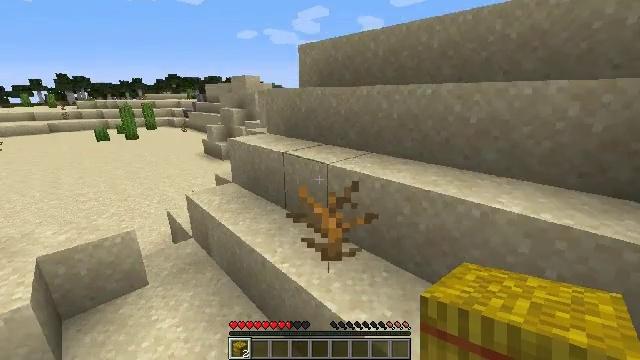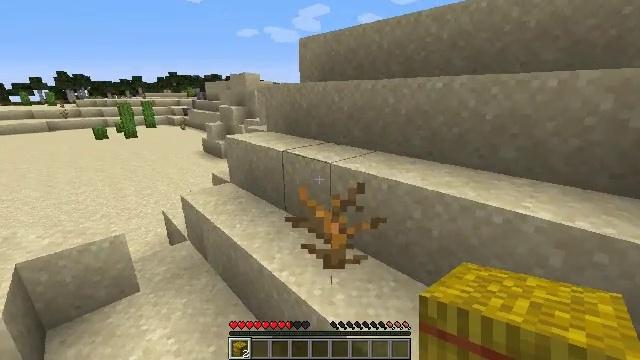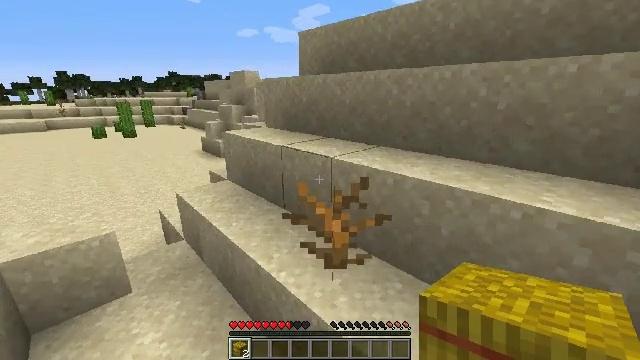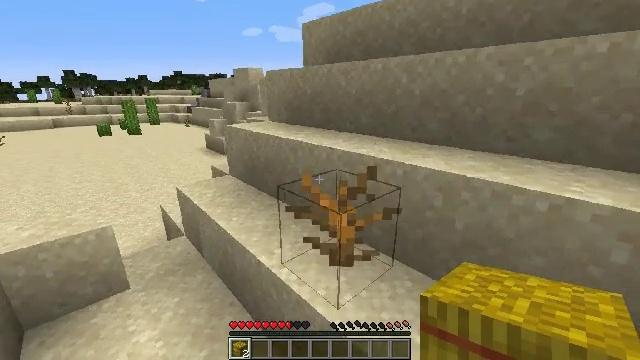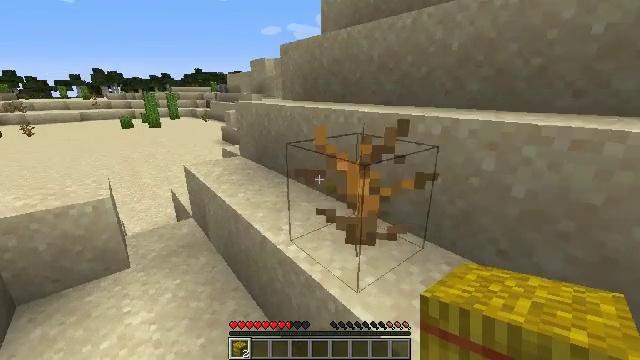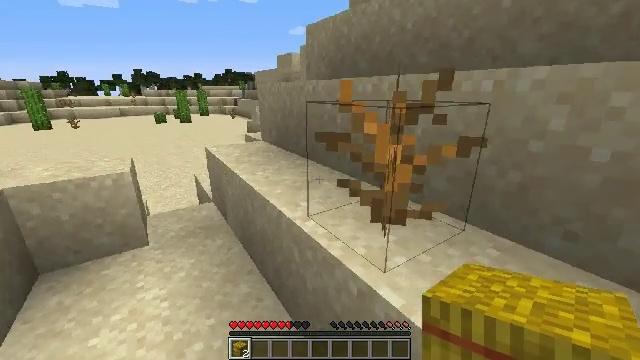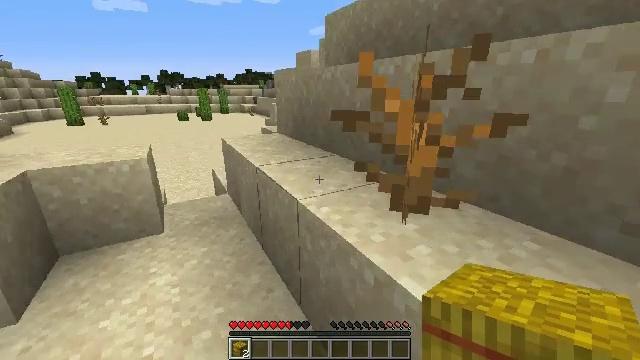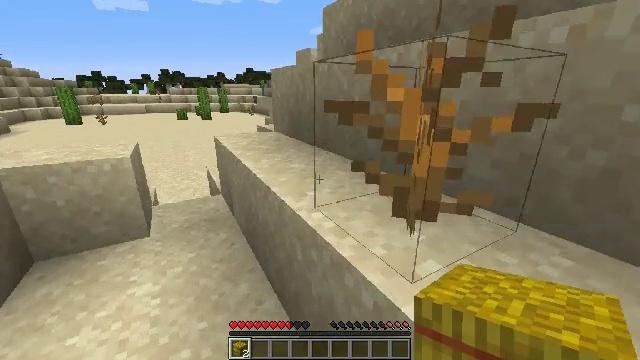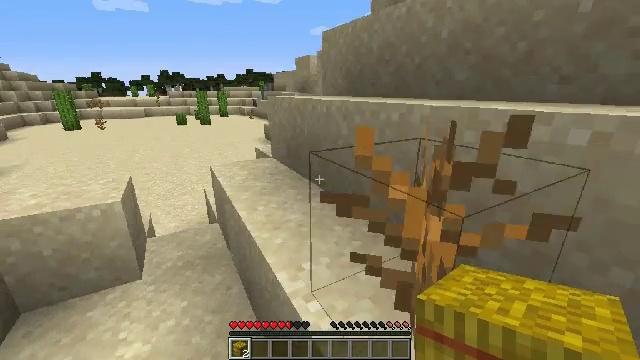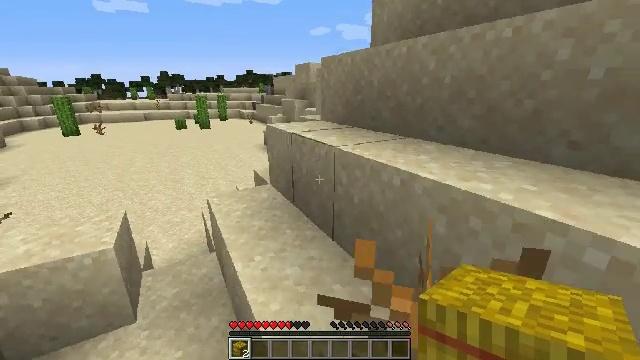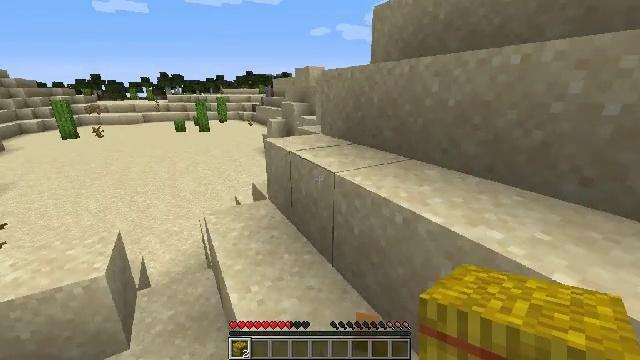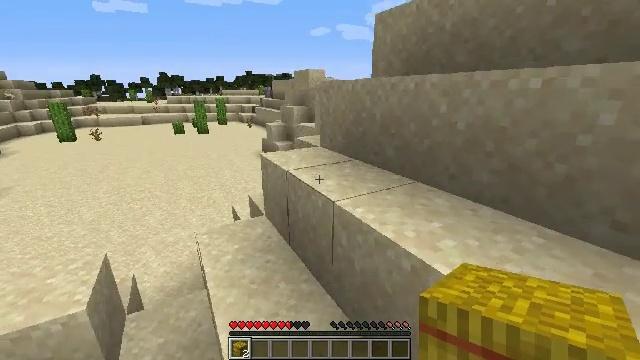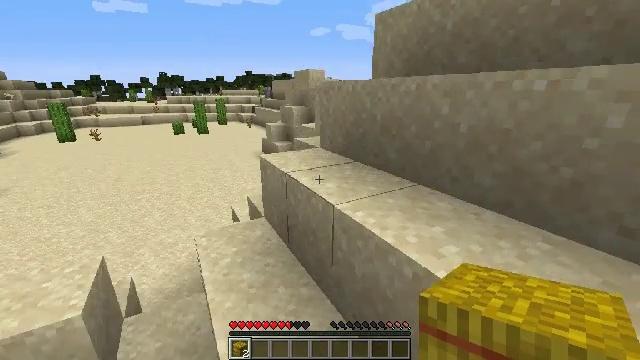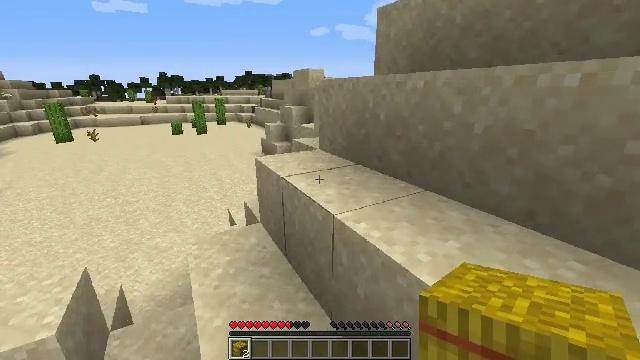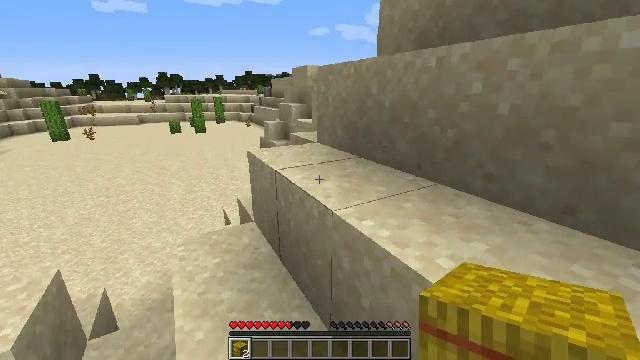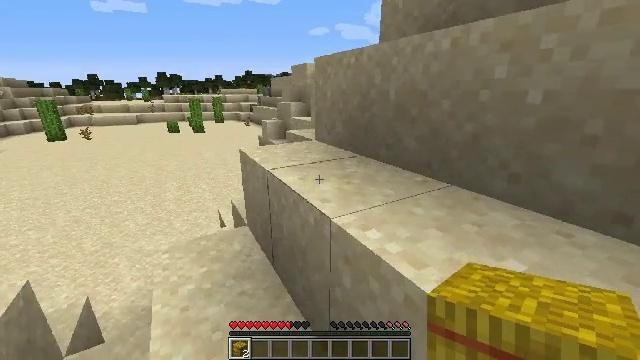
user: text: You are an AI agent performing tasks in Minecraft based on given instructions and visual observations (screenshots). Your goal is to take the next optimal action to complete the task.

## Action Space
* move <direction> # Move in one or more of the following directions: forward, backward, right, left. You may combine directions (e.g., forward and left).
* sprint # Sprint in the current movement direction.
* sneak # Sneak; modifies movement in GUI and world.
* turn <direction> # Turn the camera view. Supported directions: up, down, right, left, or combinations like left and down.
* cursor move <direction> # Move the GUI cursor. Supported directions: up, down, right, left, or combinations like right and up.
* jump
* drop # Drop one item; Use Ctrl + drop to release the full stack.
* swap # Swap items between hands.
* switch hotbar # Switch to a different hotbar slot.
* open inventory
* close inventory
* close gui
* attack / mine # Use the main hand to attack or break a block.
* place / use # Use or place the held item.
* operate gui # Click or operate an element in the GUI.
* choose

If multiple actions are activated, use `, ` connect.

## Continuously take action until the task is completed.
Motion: motion action
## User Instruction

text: Drop a hay block.
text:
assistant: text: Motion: move forward, sprint, jump
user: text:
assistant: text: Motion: move forward, sprint, jump
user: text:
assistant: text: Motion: move forward, sprint, jump
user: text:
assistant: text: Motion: move forward, sprint, turn left, jump
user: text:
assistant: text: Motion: move forward, sprint, turn left, jump
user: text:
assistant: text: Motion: move forward, sprint, turn left, jump
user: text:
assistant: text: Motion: move forward, sprint, jump
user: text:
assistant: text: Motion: move forward, sprint, jump
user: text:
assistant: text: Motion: move forward, sprint, jump
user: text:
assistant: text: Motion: move forward, sprint, jump
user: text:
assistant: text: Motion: move forward, sprint, jump
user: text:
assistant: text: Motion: move forward, sprint, jump
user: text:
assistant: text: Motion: move forward, sprint, jump
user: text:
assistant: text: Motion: move forward and move right, sprint, jump
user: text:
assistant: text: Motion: move forward and move right, sprint, jump
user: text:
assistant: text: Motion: move forward and move right, sprint, jump
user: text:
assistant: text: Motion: move forward and move right, sprint, jump
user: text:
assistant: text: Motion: move forward and move right, sprint, jump
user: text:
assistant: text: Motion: move forward, sprint, jump
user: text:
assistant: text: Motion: move forward, sprint, turn right, jump
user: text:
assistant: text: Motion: move forward, sprint, turn right and down, jump
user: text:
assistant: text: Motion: move forward, sprint, turn right, jump
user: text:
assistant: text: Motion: move forward, sprint, turn right, jump
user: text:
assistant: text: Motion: move forward, sprint, turn right, jump
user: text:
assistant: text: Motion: move forward, sprint, turn right, jump
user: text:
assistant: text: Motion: move forward, sprint, turn right, jump
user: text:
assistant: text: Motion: move forward, sprint, jump
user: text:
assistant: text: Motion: move forward, sprint, turn right, jump
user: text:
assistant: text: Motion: move forward, sprint, turn right, jump
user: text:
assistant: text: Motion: move forward, sprint, turn right, jump